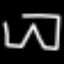
Label: pants